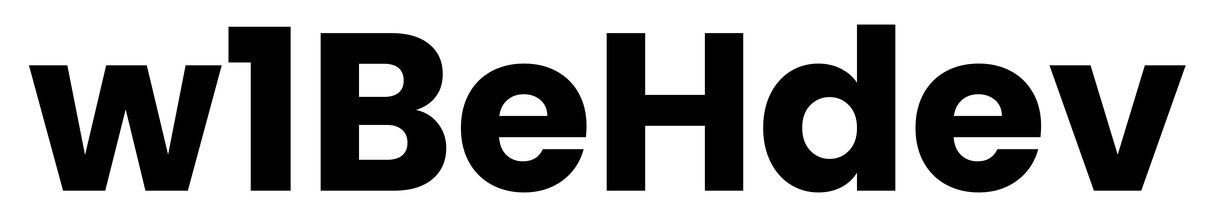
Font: Poppins-Bold